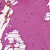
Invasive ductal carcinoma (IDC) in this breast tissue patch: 0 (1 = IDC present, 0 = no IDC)